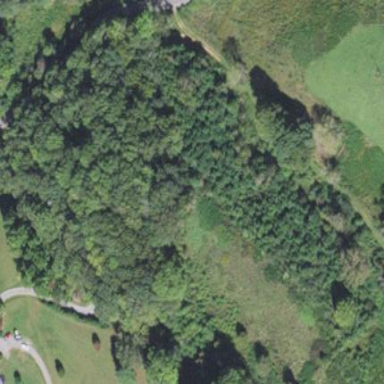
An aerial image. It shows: Beautiful woodland area.